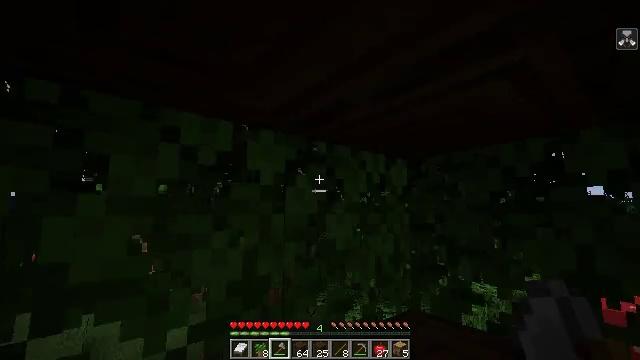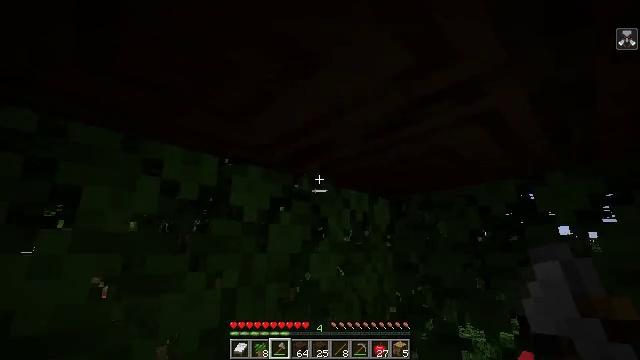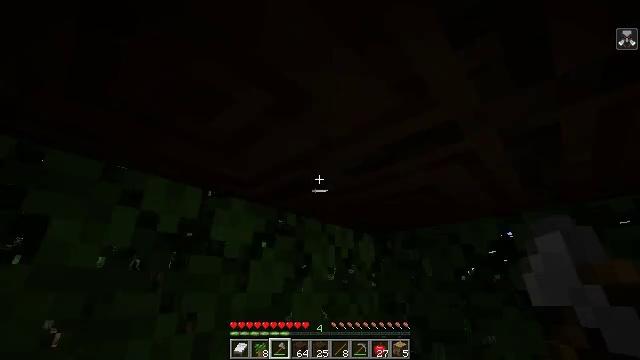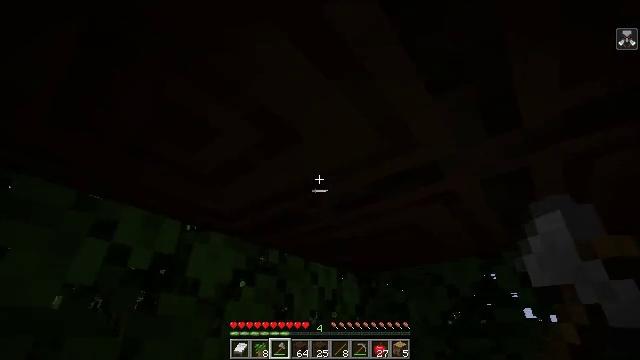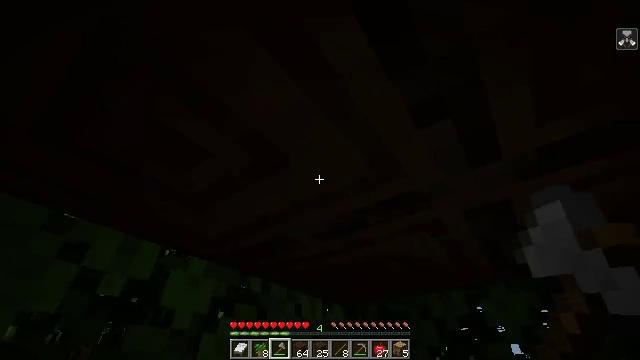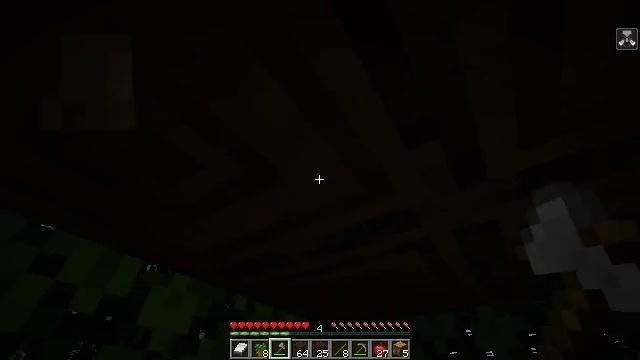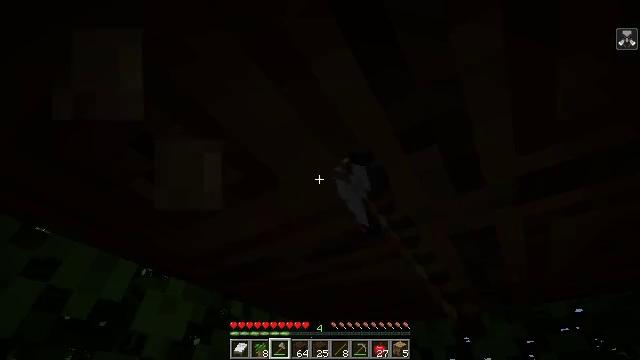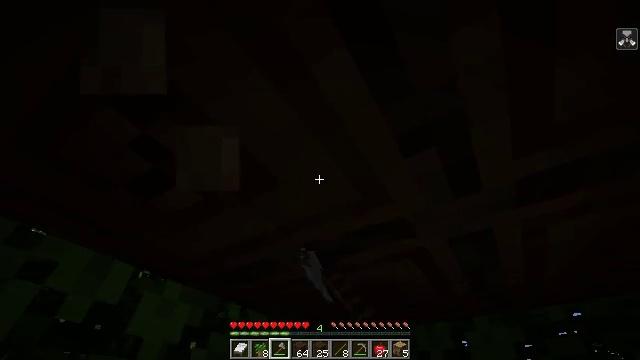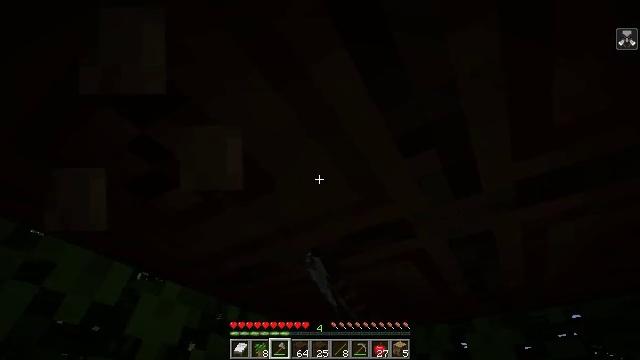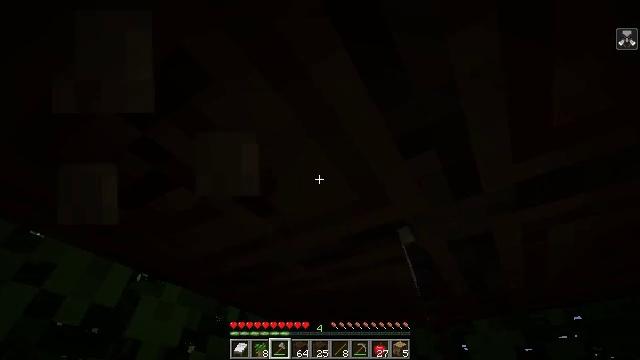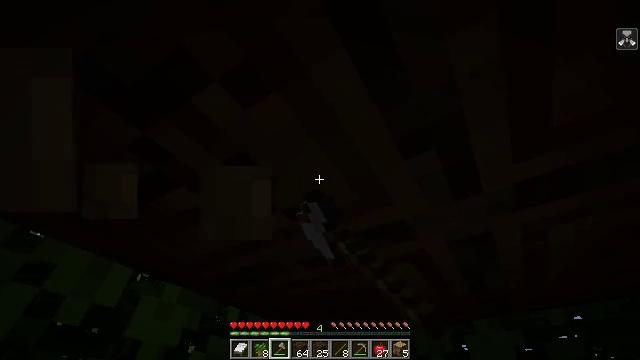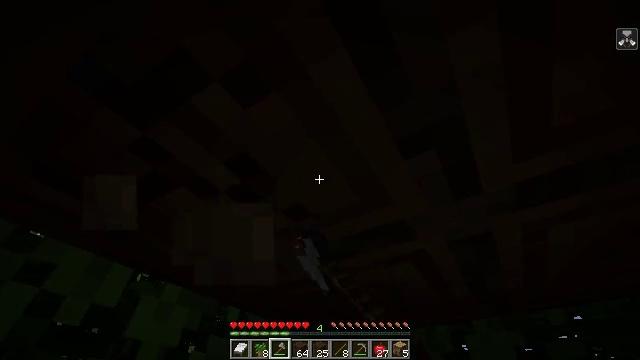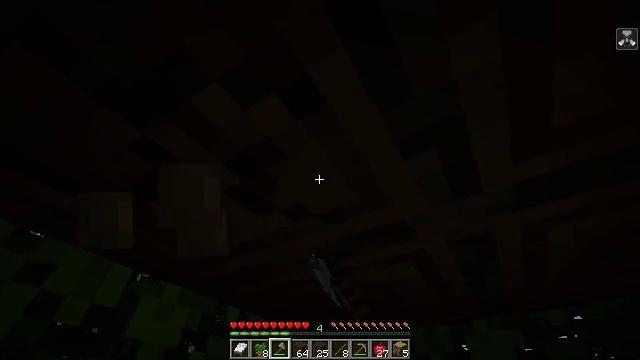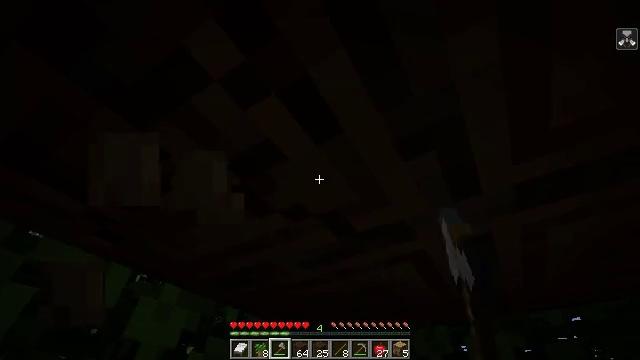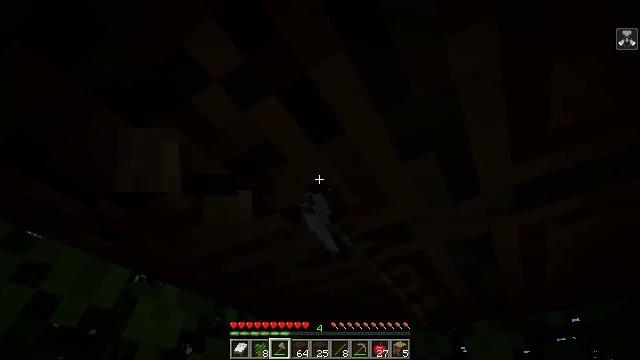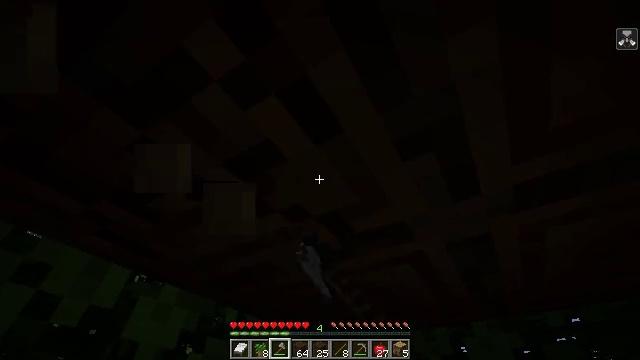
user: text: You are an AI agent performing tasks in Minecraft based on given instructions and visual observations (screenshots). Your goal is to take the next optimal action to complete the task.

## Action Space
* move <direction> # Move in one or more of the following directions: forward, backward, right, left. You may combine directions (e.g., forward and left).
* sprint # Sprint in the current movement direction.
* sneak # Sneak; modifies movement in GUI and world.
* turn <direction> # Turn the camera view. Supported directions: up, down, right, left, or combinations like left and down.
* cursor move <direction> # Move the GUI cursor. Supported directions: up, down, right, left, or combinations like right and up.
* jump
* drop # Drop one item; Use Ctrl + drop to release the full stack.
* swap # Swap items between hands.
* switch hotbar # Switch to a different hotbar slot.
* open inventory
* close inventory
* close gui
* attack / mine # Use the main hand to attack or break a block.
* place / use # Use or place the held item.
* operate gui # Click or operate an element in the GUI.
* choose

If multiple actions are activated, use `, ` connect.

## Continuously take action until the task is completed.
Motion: motion action
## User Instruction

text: Gather dark oak log for crafting.
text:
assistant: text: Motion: turn right and up
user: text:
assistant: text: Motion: turn right and up
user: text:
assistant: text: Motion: turn right and up
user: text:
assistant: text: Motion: turn right and up
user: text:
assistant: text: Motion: turn right and up, attack / mine
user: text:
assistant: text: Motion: turn up, attack / mine
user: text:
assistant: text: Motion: attack / mine
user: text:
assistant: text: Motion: attack / mine
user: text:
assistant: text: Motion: attack / mine
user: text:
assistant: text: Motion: attack / mine
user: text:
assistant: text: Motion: attack / mine
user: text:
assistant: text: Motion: attack / mine
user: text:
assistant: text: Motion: attack / mine
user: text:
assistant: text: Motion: attack / mine
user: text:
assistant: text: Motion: attack / mine
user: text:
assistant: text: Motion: attack / mine
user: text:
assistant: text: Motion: attack / mine
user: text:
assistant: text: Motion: attack / mine
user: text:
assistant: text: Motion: attack / mine
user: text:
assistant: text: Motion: turn right, attack / mine
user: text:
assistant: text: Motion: turn right, attack / mine
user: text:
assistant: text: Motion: move left, turn right, attack / mine
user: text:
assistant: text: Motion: move left, turn right, attack / mine
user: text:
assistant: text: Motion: move left, turn right, attack / mine
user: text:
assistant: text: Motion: turn right, attack / mine
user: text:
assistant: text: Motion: turn right, attack / mine
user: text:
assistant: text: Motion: turn right, attack / mine
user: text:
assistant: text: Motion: turn right, attack / mine
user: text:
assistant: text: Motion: turn right, attack / mine
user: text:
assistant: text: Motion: turn right, attack / mine